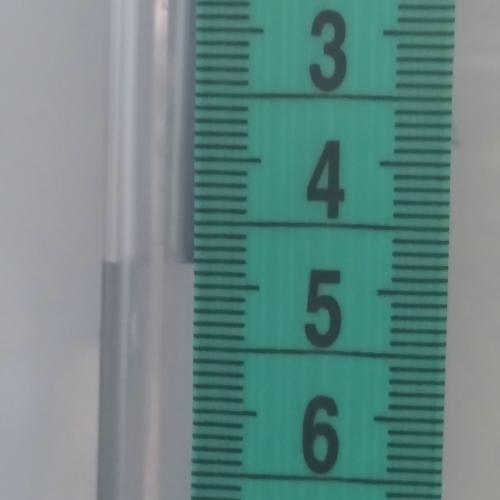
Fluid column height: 4.8 cm